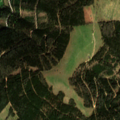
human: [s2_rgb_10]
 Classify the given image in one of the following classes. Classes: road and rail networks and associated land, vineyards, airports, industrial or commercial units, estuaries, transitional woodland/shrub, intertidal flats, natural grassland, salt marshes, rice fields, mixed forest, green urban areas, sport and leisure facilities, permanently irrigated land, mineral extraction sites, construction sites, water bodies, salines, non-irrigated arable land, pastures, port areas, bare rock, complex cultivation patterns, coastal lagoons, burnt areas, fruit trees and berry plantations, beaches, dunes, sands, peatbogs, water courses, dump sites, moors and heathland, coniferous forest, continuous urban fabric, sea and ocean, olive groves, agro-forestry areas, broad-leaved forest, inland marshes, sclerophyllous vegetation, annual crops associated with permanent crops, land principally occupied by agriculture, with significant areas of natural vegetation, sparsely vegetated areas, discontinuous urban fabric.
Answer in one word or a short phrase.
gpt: pastures, coniferous forest, natural grassland